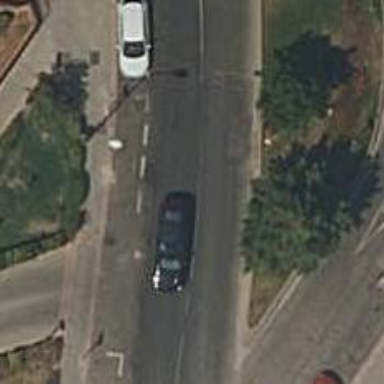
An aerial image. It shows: Tertiary road leading to roundabout.